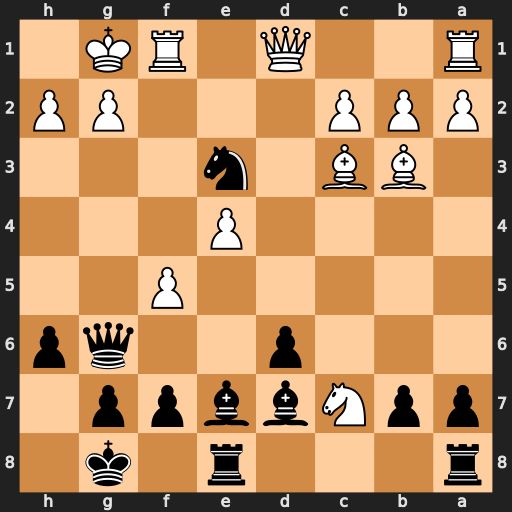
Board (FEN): r3r1k1/ppNbbpp1/3p2qp/5P2/4P3/1BB1n3/PPP3PP/R2Q1RK1
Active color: b
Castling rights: -
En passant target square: -
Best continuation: Qxg2#